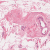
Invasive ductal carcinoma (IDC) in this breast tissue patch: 0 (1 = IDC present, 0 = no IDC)